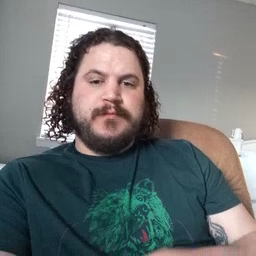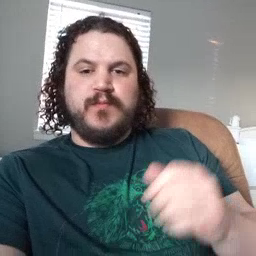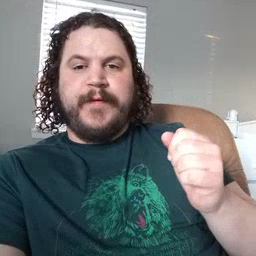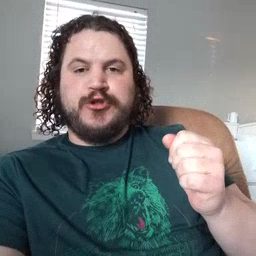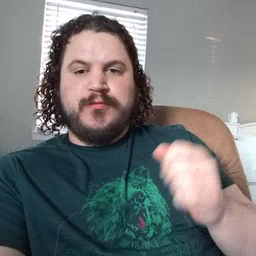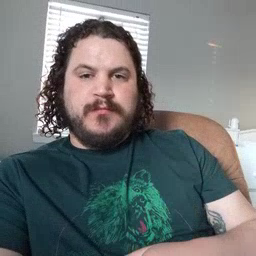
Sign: refrigerator